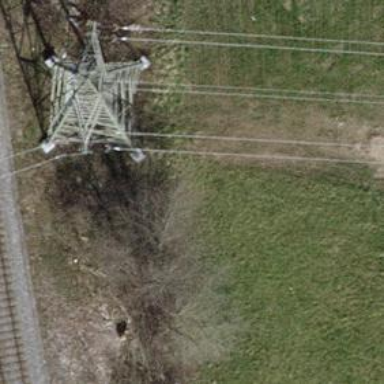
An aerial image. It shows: Lattice structure tower used for power transmission.